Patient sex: F
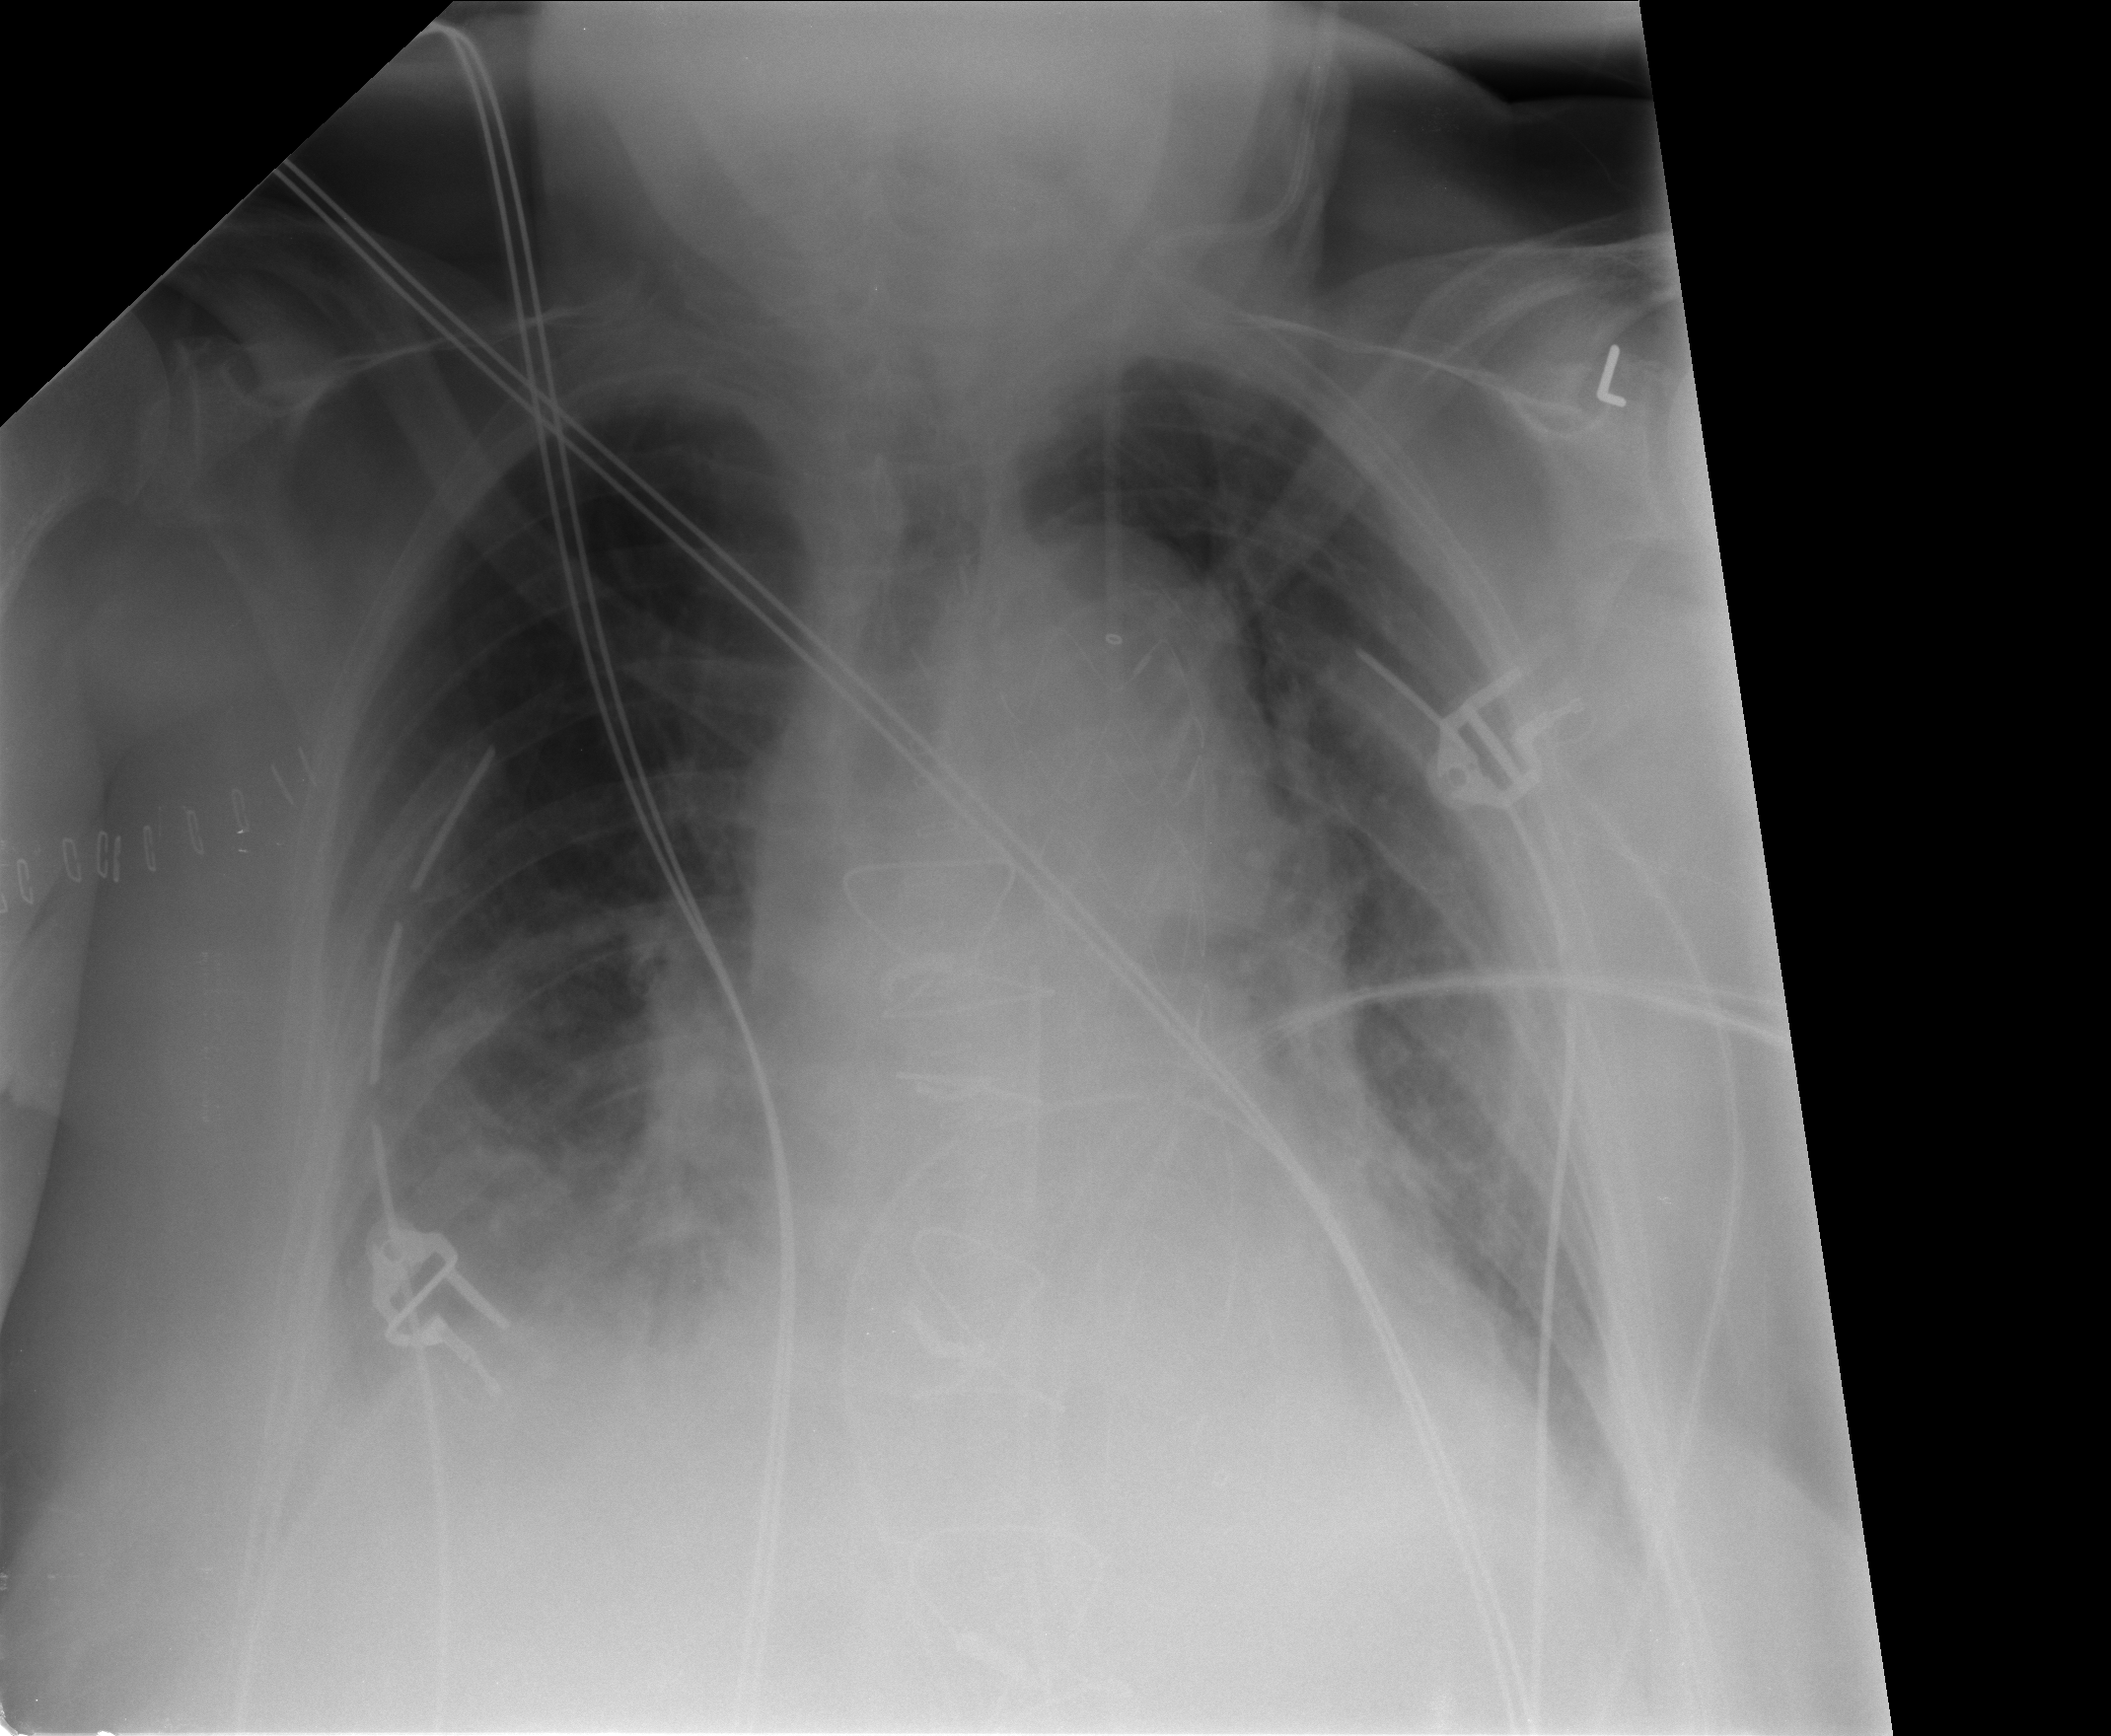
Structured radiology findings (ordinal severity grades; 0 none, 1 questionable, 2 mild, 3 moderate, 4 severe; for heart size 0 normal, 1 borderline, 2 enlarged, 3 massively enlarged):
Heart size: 2
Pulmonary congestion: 1
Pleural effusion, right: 2
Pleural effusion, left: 2
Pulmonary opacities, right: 1
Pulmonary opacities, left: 1
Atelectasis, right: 2
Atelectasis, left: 2